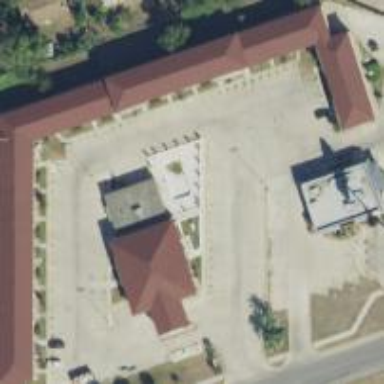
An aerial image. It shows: Motel building.